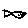
Label: fish